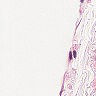
Metastatic tissue present: no